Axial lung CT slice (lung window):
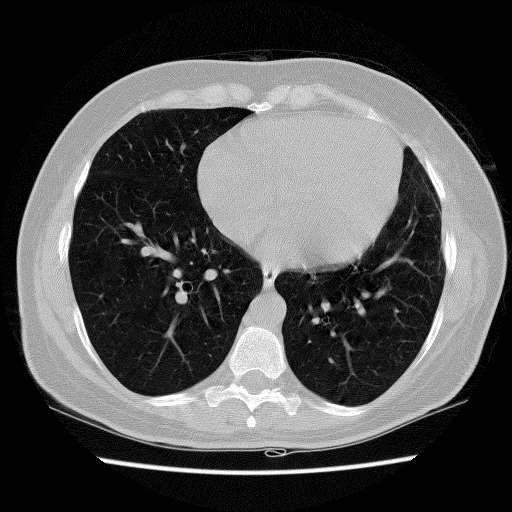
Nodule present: no